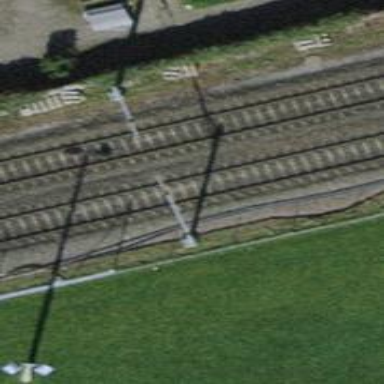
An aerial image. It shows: Railway milestone.